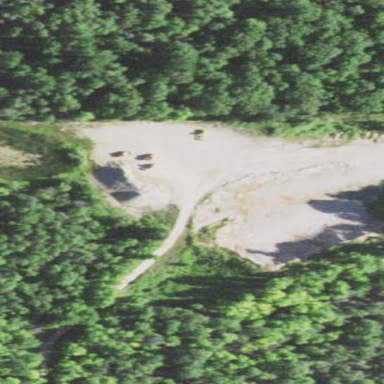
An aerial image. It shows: Quarry area.